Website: crate-barrel
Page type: billing-address
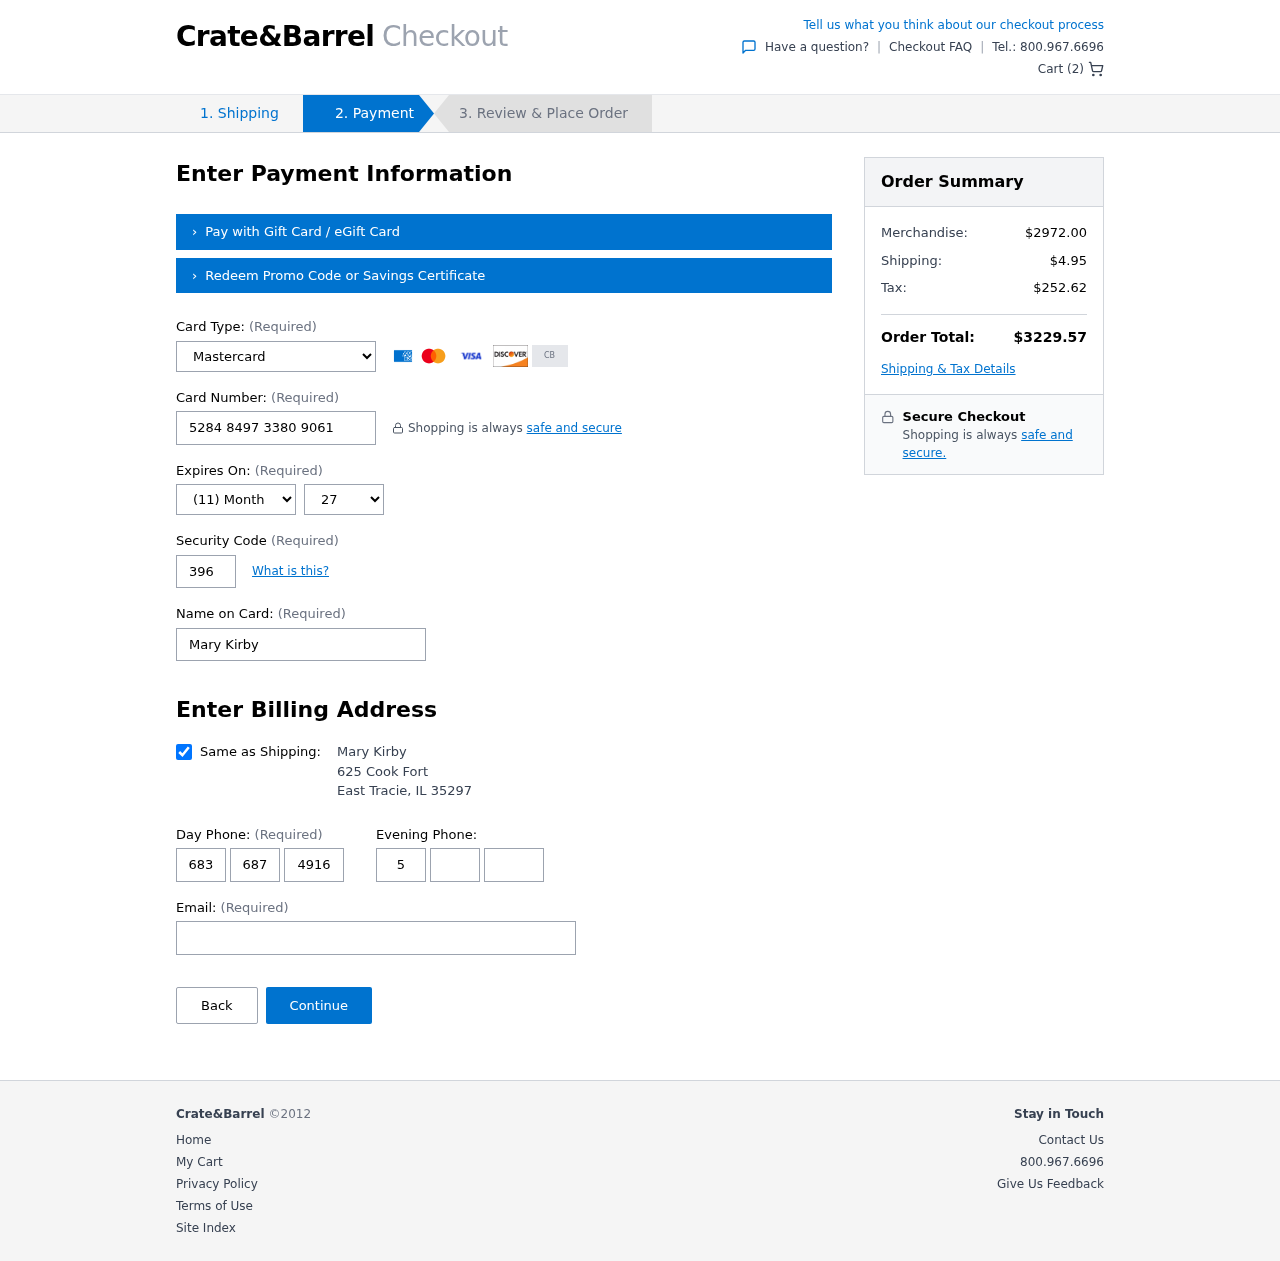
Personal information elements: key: PII_CARD_CVV
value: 396
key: PII_CARD_EXPIRY_MONTH
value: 11
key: PII_CARD_EXPIRY_YEAR
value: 27
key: PII_CARD_NUMBER
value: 5284 8497 3380 9061
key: PII_CARD_TYPE
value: Mastercard
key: PII_CITY
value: East Tracie
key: PII_EMAIL
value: mkirby@gmail.com
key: PII_FULLNAME
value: Mary Kirby
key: PII_PHONE_ALT_AREA
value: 546
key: PII_PHONE_ALT_PREFIX
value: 895
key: PII_PHONE_ALT_SUFFIX
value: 3863
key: PII_PHONE_AREA
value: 683
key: PII_PHONE_PREFIX
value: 687
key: PII_PHONE_SUFFIX
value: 4916
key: PII_POSTCODE
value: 35297
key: PII_STATE_ABBR
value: IL
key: PII_STREET
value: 625 Cook Fort
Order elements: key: ORDER_NUM_ITEMS
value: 2
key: ORDER_SUBTOTAL
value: $2972.00
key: ORDER_SHIPPING_COST
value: $4.95
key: ORDER_TAX
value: $252.62
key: ORDER_TOTAL
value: $3229.57